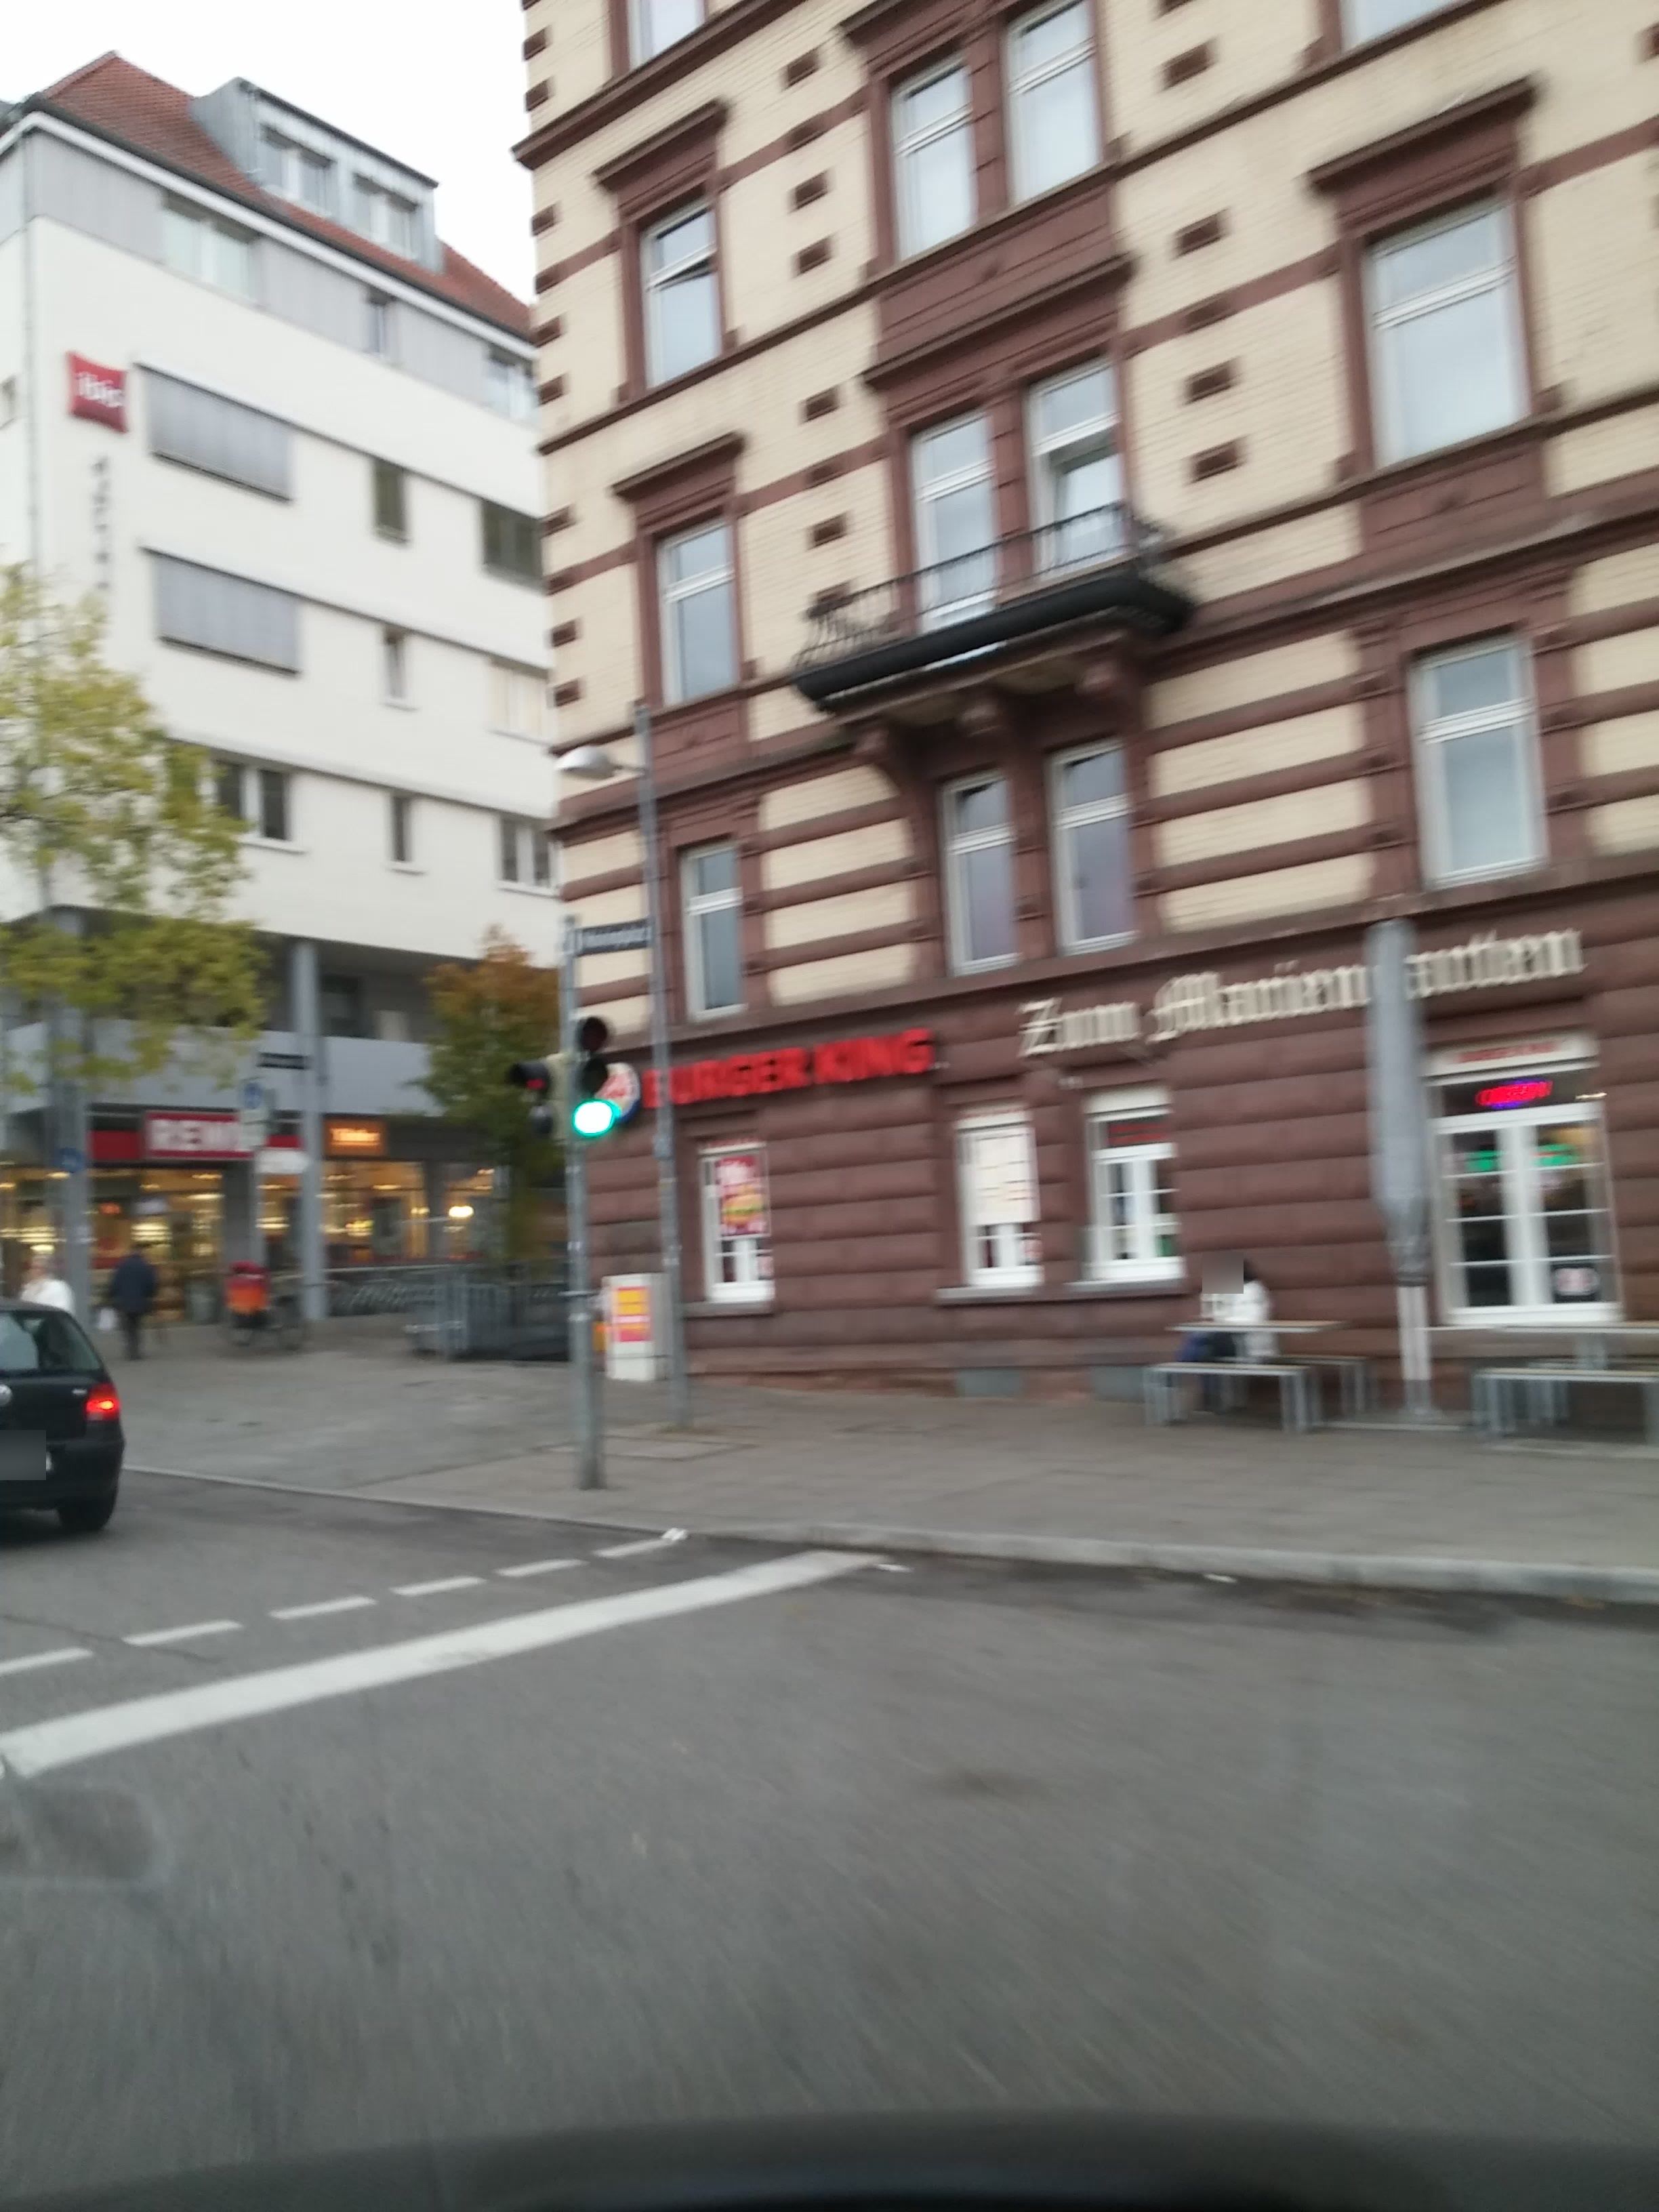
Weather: clear
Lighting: day
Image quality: slightly poor
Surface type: driving surface
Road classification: tertiary
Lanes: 2
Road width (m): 3
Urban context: urban centre
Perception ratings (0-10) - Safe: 7.07, Lively: 7.47, Beautiful: 7.22, Boring: 1.16, Depressing: 4.12, Wealthy: 6.27